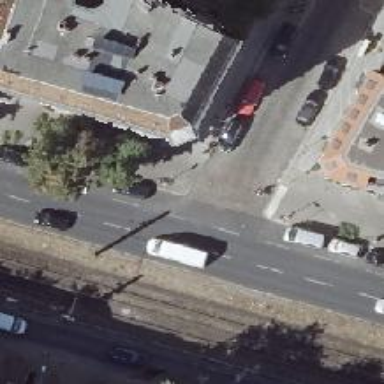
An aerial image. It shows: Unmarked crossing on footway.